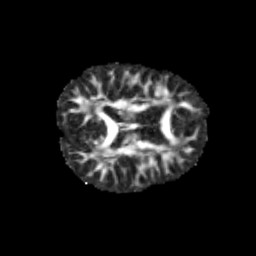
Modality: FA
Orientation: axial
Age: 12
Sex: female
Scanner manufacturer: siemens
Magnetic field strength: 3 T
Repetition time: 3.8 s
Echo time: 0.07 s